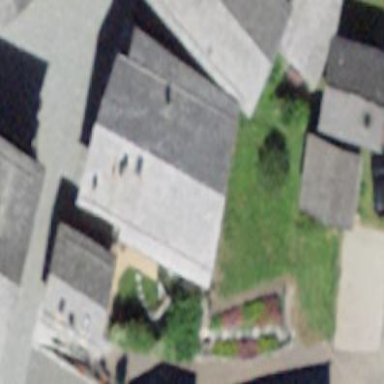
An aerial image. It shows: Building with tile roof.